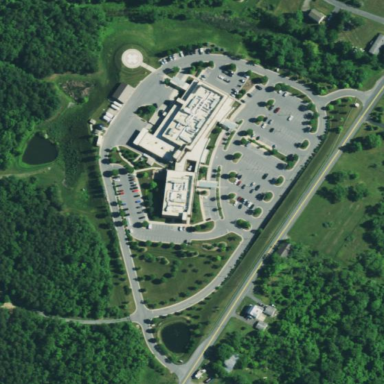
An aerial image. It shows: Hospital.